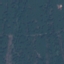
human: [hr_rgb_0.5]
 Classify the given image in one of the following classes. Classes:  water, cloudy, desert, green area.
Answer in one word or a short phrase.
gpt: green area